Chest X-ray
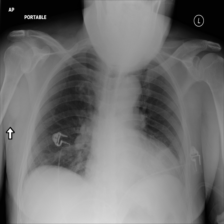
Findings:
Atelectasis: negative
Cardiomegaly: negative
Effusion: negative
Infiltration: positive
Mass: negative
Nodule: negative
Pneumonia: negative
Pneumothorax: negative
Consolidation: negative
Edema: negative
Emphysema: negative
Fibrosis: negative
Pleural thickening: negative
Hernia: negative